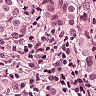
Metastatic tissue present: yes